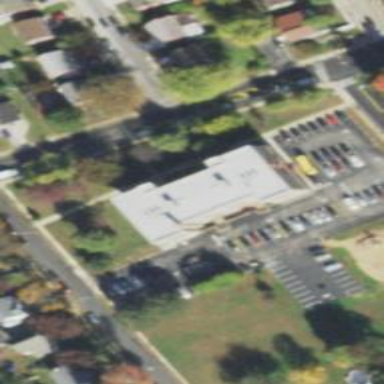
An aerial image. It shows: Kindergarten building.